Question: I want to retrieve the <URL>.

I tried searching for a windows registry or any config file related to this, but the only sample which I found is for powershell <URL>, and uses .Net classes.
So the question is : How can retrieve the SQL Server Protocols Network Configuration using delphi?
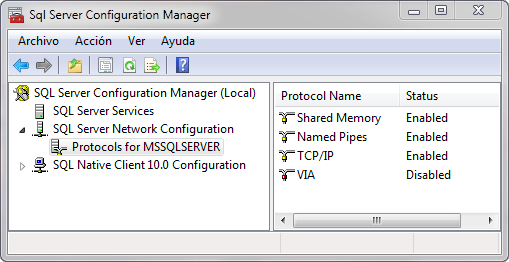
Answer: You can use the <URL> WMI class and also connect to the correct namespace depending of the SQL Server Version.
- - -
Try this sample
'''
{$APPTYPE CONSOLE}
uses
SysUtils,
ActiveX,
ComObj,
Variants;
type
TMSSQlServerType=(MSSQL2005, MSSQL2008, MSSQL2012);
procedure GetServerNetworkProtocolInfo(SQlServerType: TMSSQlServerType; const InstanceName: string);
const
WbemUser ='';
WbemPassword ='';
WbemComputer ='localhost';
wbemFlagForwardOnly = $<PHONE>;
MSSQLNameSpaces : array [TMSSQlServerType] of string = ('ComputerManagement','ComputerManagement10','ComputerManagement11');
var
FSWbemLocator : OLEVariant;
FWMIService : OLEVariant;
FWbemObjectSet: OLEVariant;
FWbemObject : OLEVariant;
oEnum : IEnumvariant;
iValue : LongWord;
begin;
FSWbemLocator := CreateOleObject('WbemScripting.SWbemLocator');
FWMIService := FSWbemLocator.ConnectServer(WbemComputer, Format('root\Microsoft\SqlServer\%s',[MSSQLNameSpaces[SQlServerType]]), WbemUser, WbemPassword);
FWbemObjectSet:= FWMIService.ExecQuery(Format('SELECT * FROM ServerNetworkProtocol Where InstanceName="%s"', [InstanceName]),'WQL',wbemFlagForwardOnly);
oEnum := IUnknown(FWbemObjectSet._NewEnum) as IEnumVariant;
while oEnum.Next(1, FWbemObject, iValue) = 0 do
begin
Writeln(Format('Enabled %s',[String(FWbemObject.Enabled)]));// Boolean
Writeln(Format('MultiIpConfigurationSupport %s',[String(FWbemObject.MultiIpConfigurationSupport)]));// Boolean
Writeln(Format('ProtocolDisplayName %s',[String(FWbemObject.ProtocolDisplayName)]));// String
Writeln(Format('ProtocolName %s',[String(FWbemObject.ProtocolName)]));// String
Writeln;
FWbemObject:=Unassigned;
end;
end;
begin
try
CoInitialize(nil);
try
GetServerNetworkProtocolInfo(MSSQL2008,'MSSQLSERVER');
finally
CoUninitialize;
end;
except
on E:EOleException do
Writeln(Format('EOleException %s %x', [E.Message,E.ErrorCode]));
on E:Exception do
Writeln(E.Classname, ':', E.Message);
end;
Writeln('Press Enter to exit');
Readln;
end.
'''